Field crop: maize
Growth stage: 2
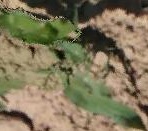
Species: maize